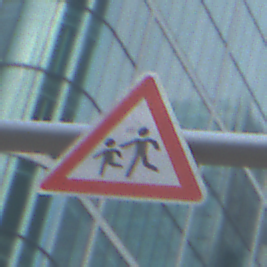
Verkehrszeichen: KinderRechts
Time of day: MorningAfternoon
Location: Outdoor (Urban)
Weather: PartlyCloudy
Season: NotSpecified
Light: Natural